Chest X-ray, PA view. Patient: 52 years old, sex M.
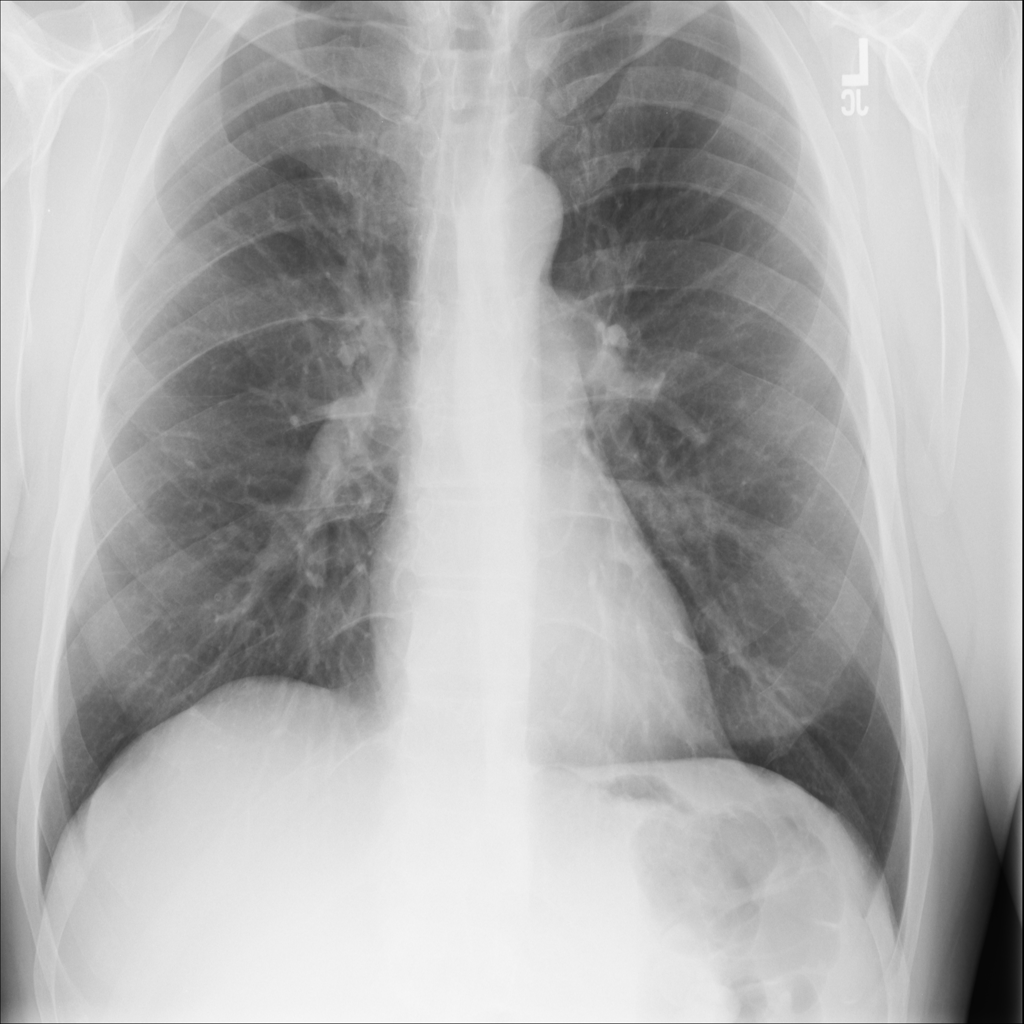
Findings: No Finding